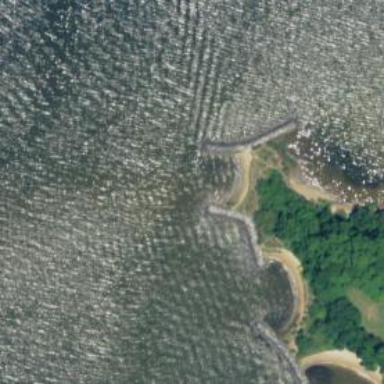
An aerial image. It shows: Breakwater structure.